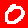
Digit: 0